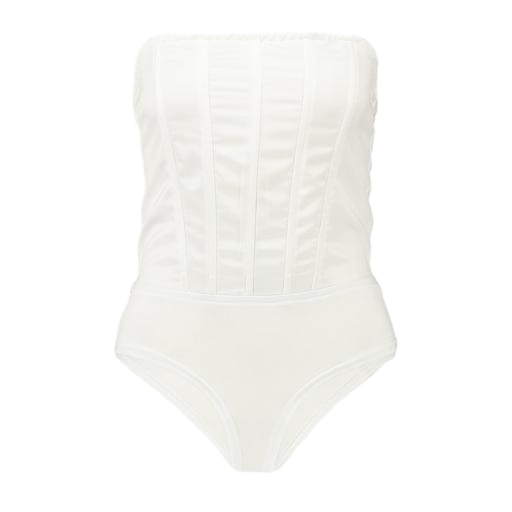
white body suit, white strapless top, white origami bandeau top, white background